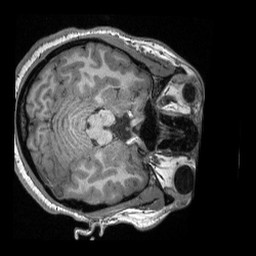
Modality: T1w
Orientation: axial
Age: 19
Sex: female
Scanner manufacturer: siemens
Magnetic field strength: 3 T
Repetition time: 2.3 s
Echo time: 0.00308 s